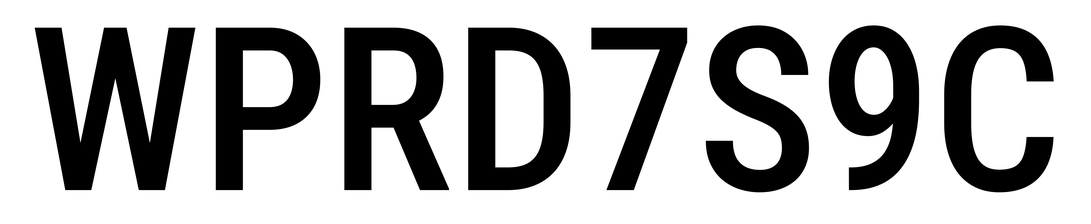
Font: Roboto_Condensed_Medium